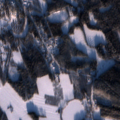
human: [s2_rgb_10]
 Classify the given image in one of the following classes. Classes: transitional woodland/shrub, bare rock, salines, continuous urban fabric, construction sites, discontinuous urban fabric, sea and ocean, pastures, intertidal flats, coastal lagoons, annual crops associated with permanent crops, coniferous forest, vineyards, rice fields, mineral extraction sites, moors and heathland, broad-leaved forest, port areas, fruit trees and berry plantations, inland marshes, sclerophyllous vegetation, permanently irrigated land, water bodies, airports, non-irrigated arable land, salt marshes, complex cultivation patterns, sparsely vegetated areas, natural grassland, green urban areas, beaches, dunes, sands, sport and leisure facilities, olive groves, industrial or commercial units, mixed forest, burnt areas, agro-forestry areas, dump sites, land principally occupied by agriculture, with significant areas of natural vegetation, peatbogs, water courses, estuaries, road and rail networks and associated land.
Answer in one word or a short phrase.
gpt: discontinuous urban fabric, land principally occupied by agriculture, with significant areas of natural vegetation, coniferous forest, mixed forest